Interaction volume radius: 5 \u00c5
Interaction volume height: 15 \u00c5
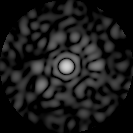
Disorder parameter: 0.7608